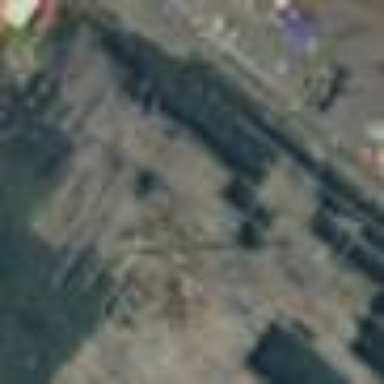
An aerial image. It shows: Pier that is in ruins.